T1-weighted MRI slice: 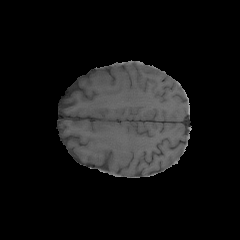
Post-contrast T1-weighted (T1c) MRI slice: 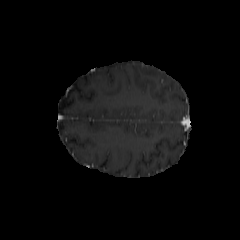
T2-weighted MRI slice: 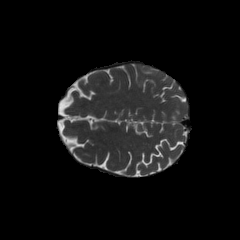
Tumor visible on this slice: no